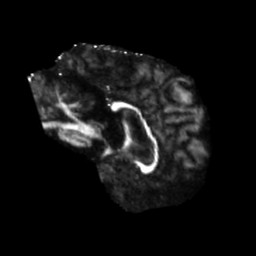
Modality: FA
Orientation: sagittal
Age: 46
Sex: male
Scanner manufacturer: siemens
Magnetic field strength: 3 T
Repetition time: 5.47 s
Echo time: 0.0854 s